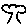
Label: tree